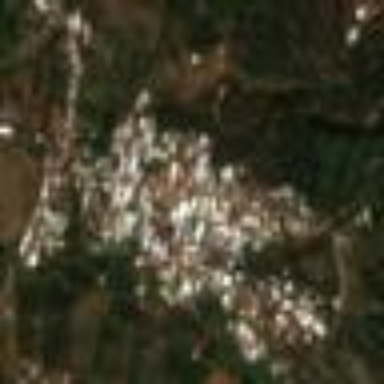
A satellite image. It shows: Rural residential area.